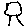
Label: tree